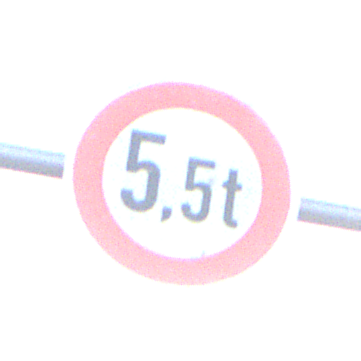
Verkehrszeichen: TatsaechlicheMasse
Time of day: SunriseSunset
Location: Outdoor (Nature)
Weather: Clear
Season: NotSpecified
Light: Natural